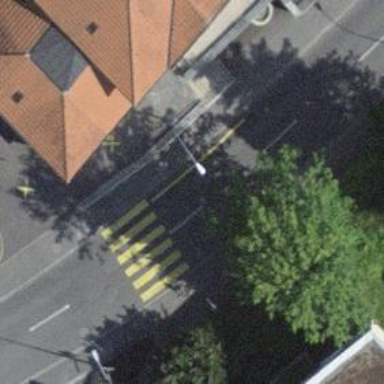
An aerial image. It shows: Pedestrian crossing with zebra markings on the footway.